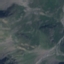
Land use / land cover: HerbaceousVegetation